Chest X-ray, PA view. Patient: 22 years old, sex M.
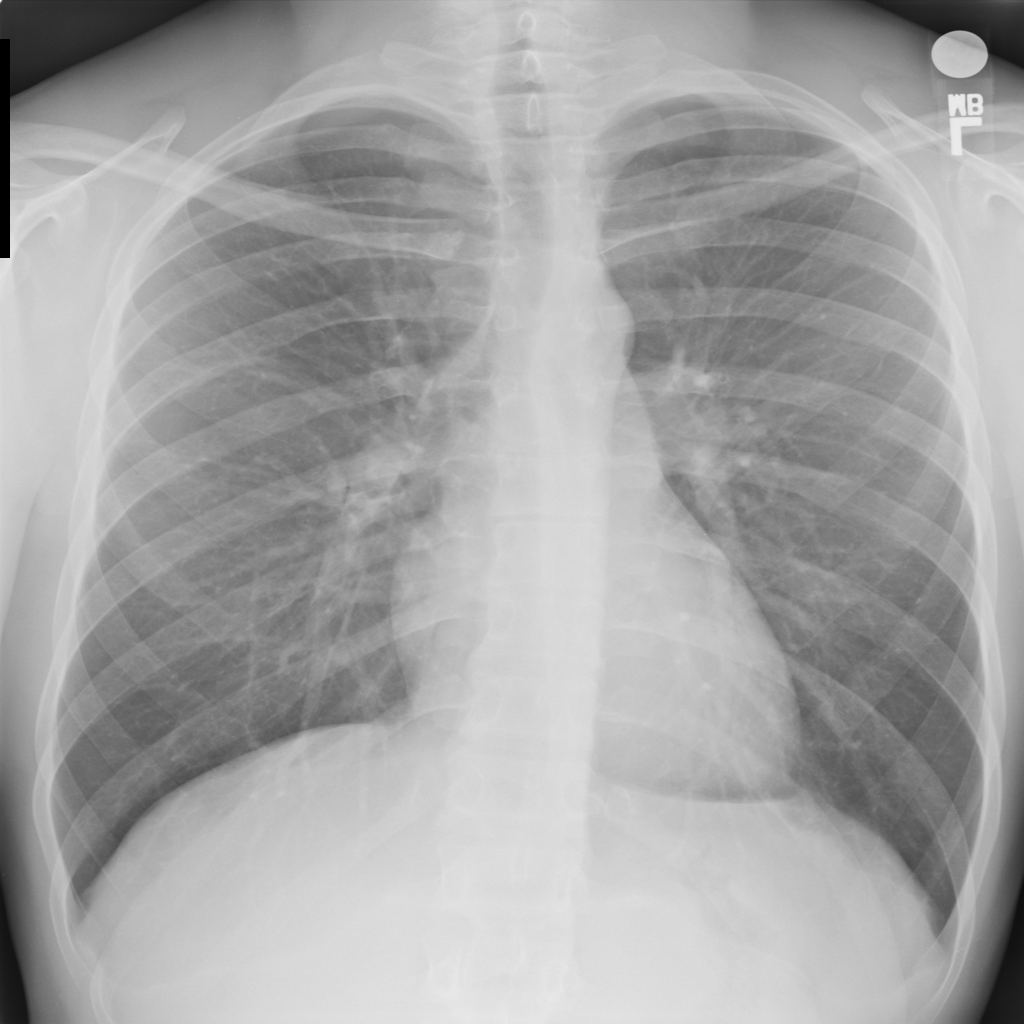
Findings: No Finding